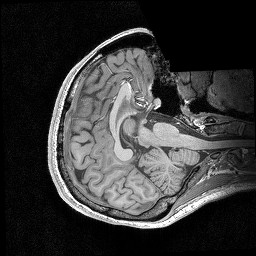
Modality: T1w
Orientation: axial